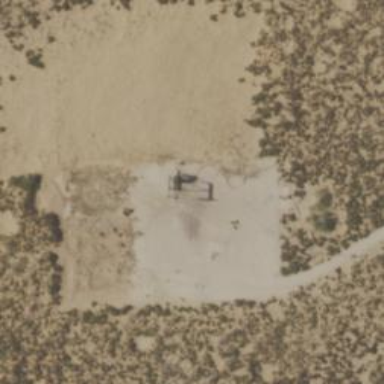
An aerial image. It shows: Petroleum well that is man-made.